Question: This is my code
'''
<html>
<head>
<title>
Aplikasi KRS
</title>
</head>
<body>
<p>IPK : 1.xx</p>
<form name="formTes" method="post">
<script>
function cekKrs()
{
var jum_sks = 0;
for(var i=0; i<7; i++)
{
if(document.formTes.elements[i].checked)
jum_sks += mataKuliah;
}
document.formTes.fieldJumlah.value = jum_sks;
if(jum_sks > 15)
{
alert("Anda harus mengurangi SKS
karena melebihi 15 SKS");
}
}
function cekKirim()
{
if(document.formTes.fieldJumlah.value > 15)
alert("Anda harus mengurangi SKS
karena melebihi 15 SKS");
else
window.location.href = "tesform.html";
}
</script>
<table border="2">
<tr><th>Kode</th><th>Mata Kuliah</th><th>SKS</th><th><Pilihan/th></tr>
<?php
include "koneksi.php";
$sql = "SELECT * FROM mata_kul";
$query = $con->query($sql);
while($mataKuliah = $query->fetch_array())
{
echo "<tr><td>". $mataKuliah['kodeMK'] ."</td>";
echo "<td>". $mataKuliah['namaMK'] ."</td>";
echo "<td>". $mataKuliah['sks'] ."</td>";
echo "<script>var mataKuliah= ".$mataKuliah['sks']."</script>";
echo "<td><input name='mk". $mataKuliah['kodeMK'] ."' type='checkbox' onclick='cekKrs()'></td>";
}
?>
<tr><td colspan="2" align="right">Jumlah SKS</td>
<td colspan="2"><input size="3" value="0" name="fieldJumlah" type="text" readonly="readonly"></td></tr></table>
<br>
<input type="button" name="tombolKirim" value="Kirim" onclick="cekKirim()">
</form>
</body>
</html>
'''
My question is
"Why when i click checklist it show the last value of sks in jumlah SKS, not the sks checked value i click ? like when i click checklist which have value of 2 in sks it should show 2 not 8 in jumlah SKS"
Here's the image
Can you tell me where did i go wrong ? I'm still new
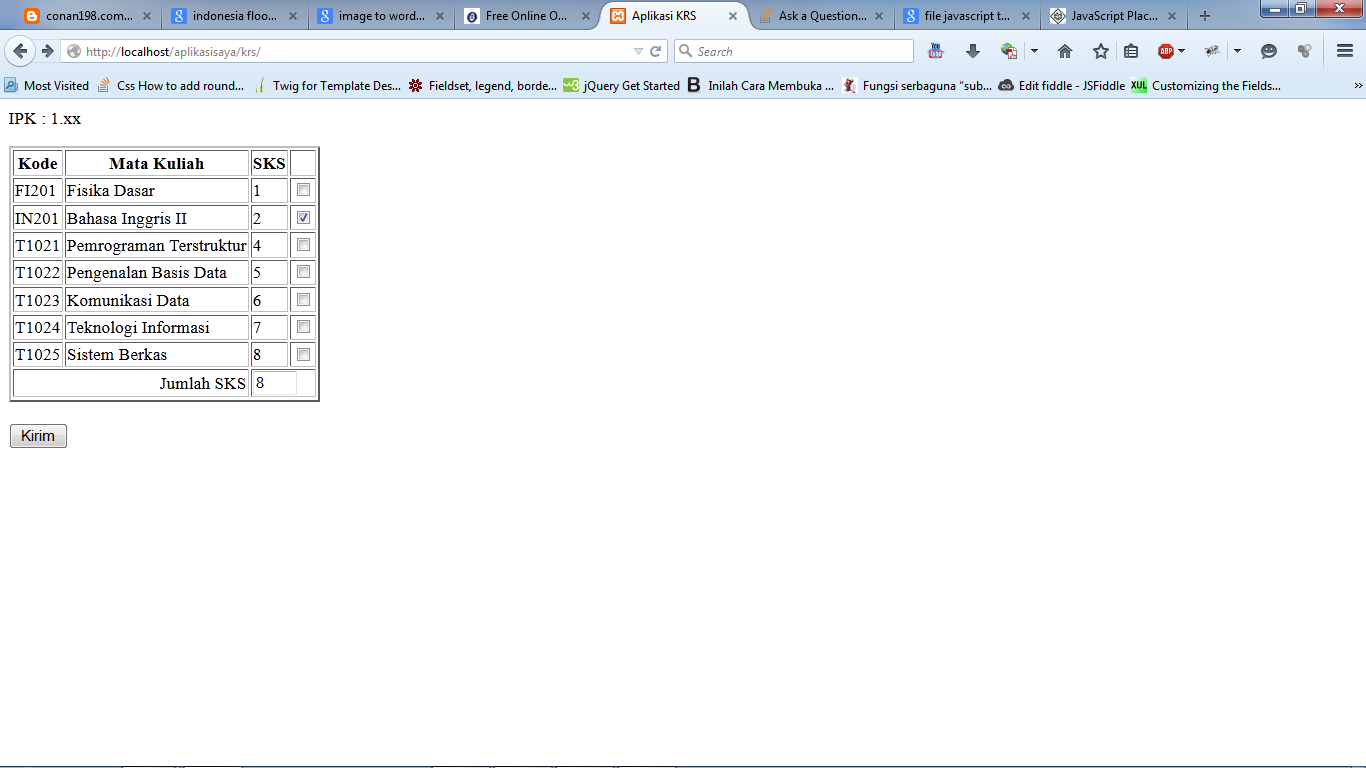
Answer: I guess you need send the checkbox obj as param to cekKrs() , and in function cekKrs evaluates if obj is checked to + or - the obj.value from total
Try this <URL>
'''
<table>
<!-- while($mataKuliah = $query->fetch_array())
{ -->
<tr>
<!-- echo "<td><input name='mk". $mataKuliah['kodeMK'] ."' type='checkbox' onclick='cekKrs(this)' value='".$mataKuliah['sks']."'></td>"; // PHP -->
<td><input type='checkbox' onclick='cekKrs(this)' value='1'>1</td>
</tr>
<tr>
<td><input type='checkbox' onclick='cekKrs(this)' value='2'>2</td>
</tr>
<tr>
<td><input type='checkbox' onclick='cekKrs(this)' value='3'>3</td>
</tr>
<!-- } -->
</table>
<input size="3" value="0" name="fieldJumlah" id='fieldJumlah' type="text" readonly="readonly">
'''
sends checkbox obj , and you keep the value
'''
function cekKrs(chkObj)
{
//Get current total
var jum_sks = parseInt(document.getElementById('fieldJumlah').value);
//Get checkbox value clicked
var mataKuliah = parseInt(chkObj.value);
//Evaluate check to + or -
if(!chkObj.checked)
{
mataKuliah = (mataKuliah * -1)
}
jum_sks += mataKuliah;
//Set new total
document.getElementById('fieldJumlah').value = jum_sks;
}
'''